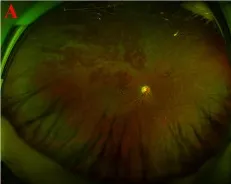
(A-C) Ultra-wide-angle fundus photographs of the right eye from 1, 2, and 5 months post-treatment. White sheathing of the vessels alleviated first, and supratemporal hemorrhage resolved at 5 months later.
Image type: ophthalmic_imaging (fundus_photograph)